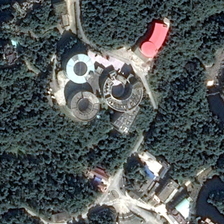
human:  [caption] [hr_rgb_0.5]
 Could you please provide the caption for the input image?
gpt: many green trees and several buildings are in a resort .

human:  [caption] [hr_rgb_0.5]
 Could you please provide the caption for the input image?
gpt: many green trees and several buildings are in a resort .

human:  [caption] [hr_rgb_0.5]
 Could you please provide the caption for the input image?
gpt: many green trees and several buildings are in a resort .

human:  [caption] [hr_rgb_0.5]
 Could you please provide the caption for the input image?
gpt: many green trees and several buildings are in a resort .

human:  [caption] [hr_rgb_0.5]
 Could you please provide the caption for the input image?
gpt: many green trees and several buildings are in a resort .